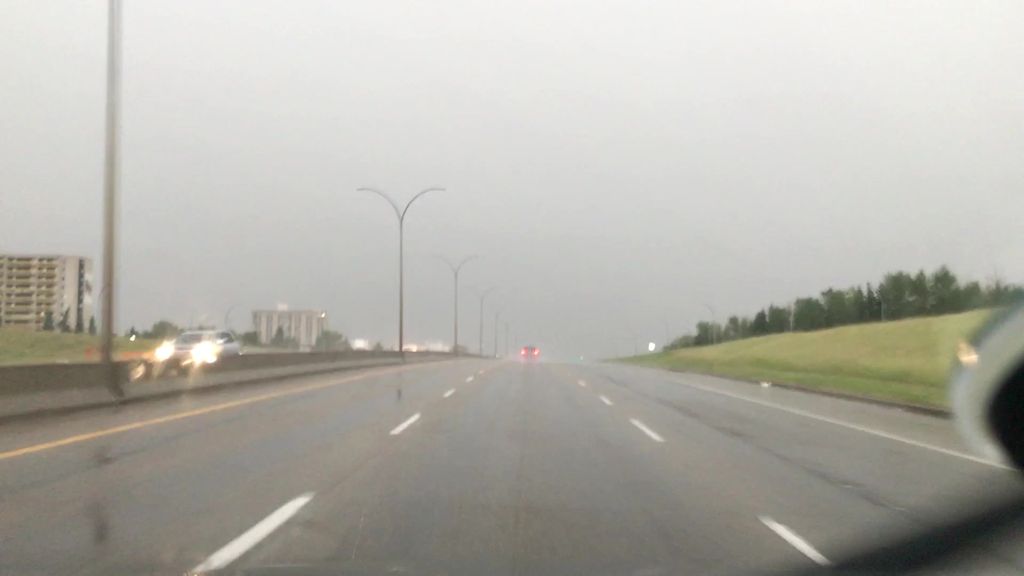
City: edmonton